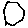
Label: hexagon